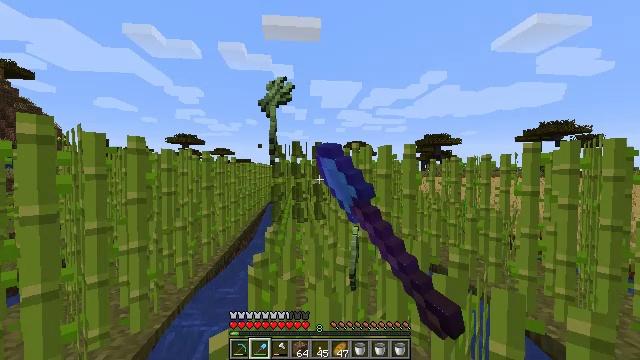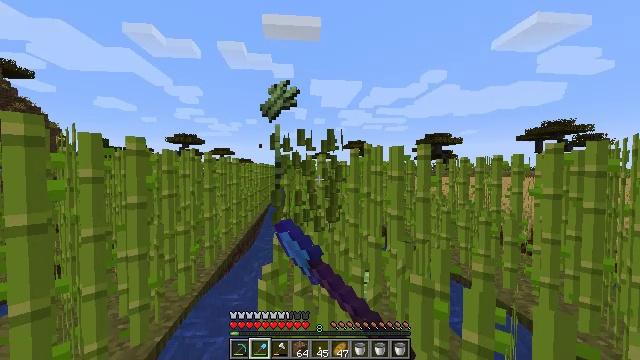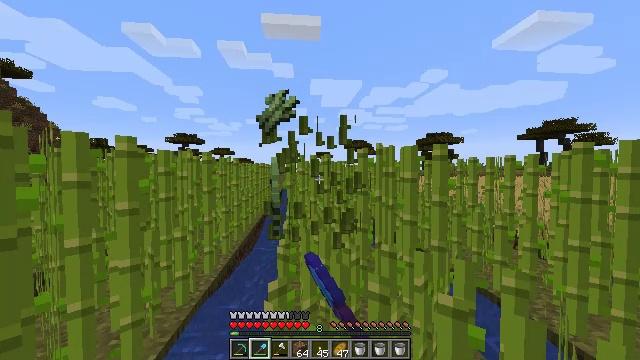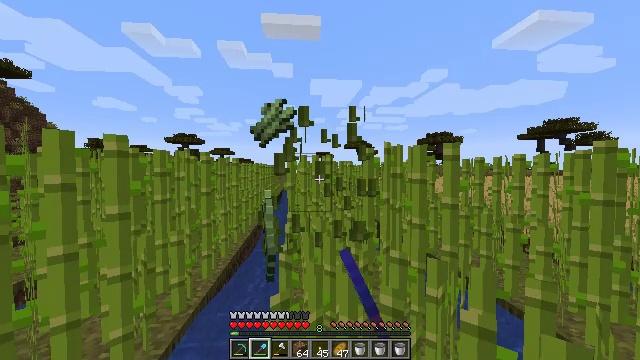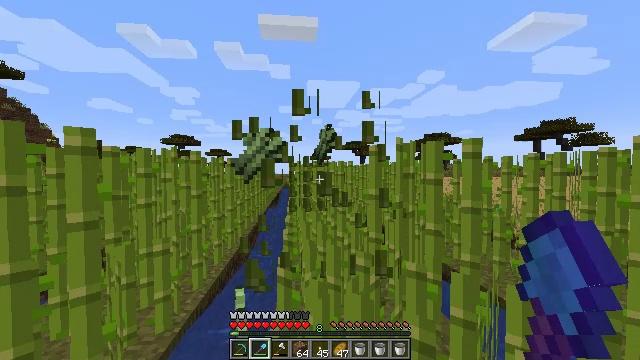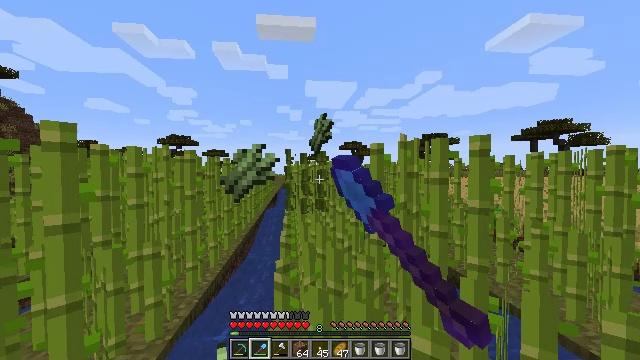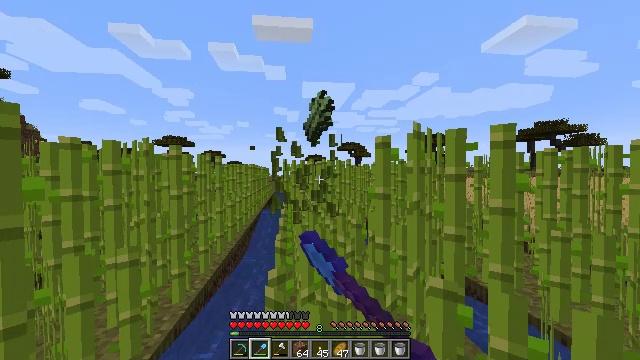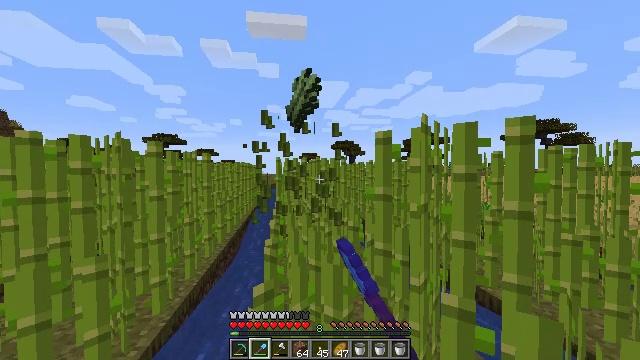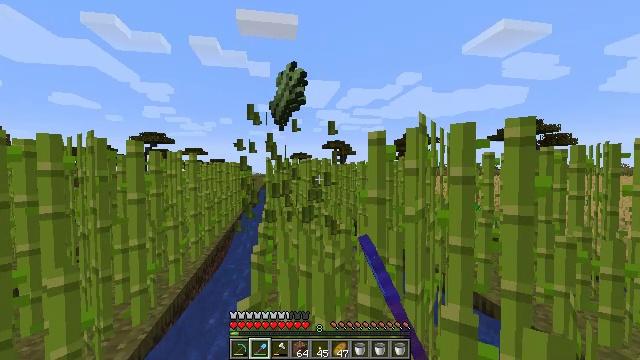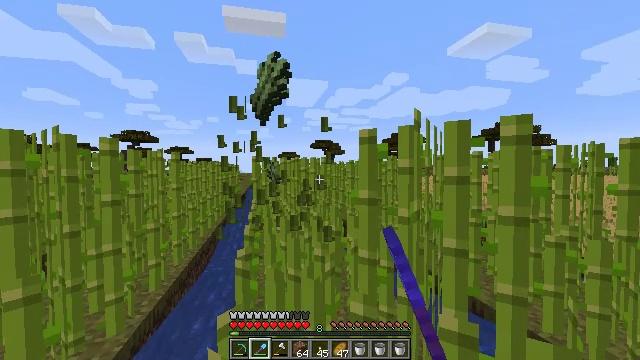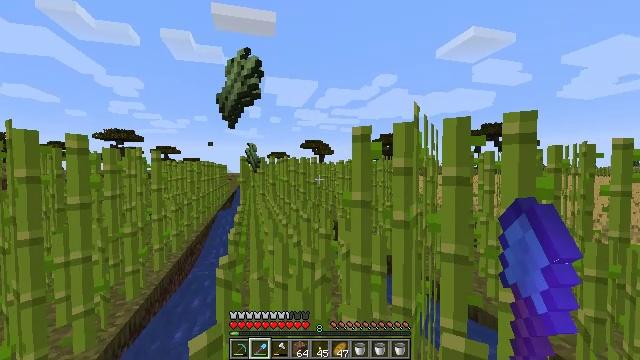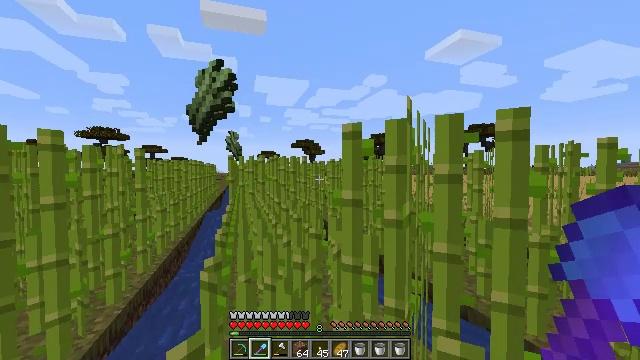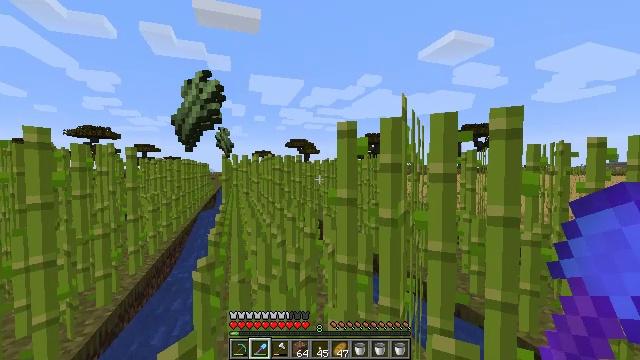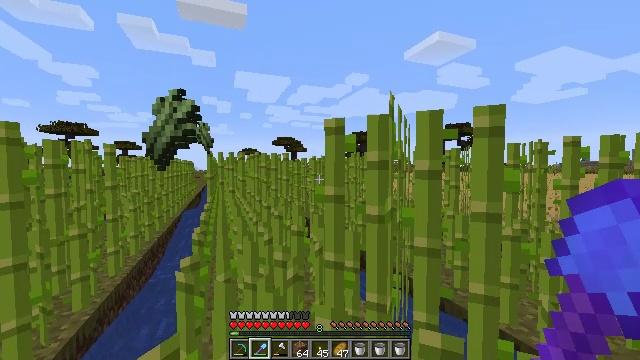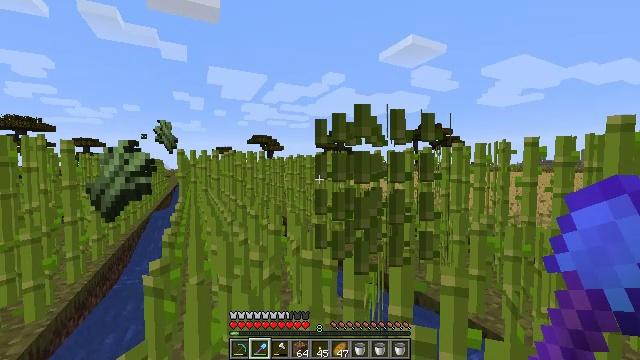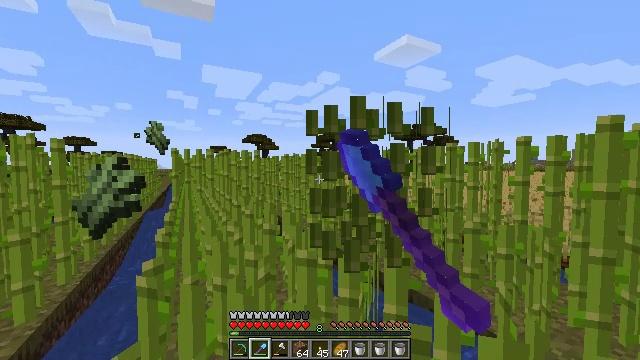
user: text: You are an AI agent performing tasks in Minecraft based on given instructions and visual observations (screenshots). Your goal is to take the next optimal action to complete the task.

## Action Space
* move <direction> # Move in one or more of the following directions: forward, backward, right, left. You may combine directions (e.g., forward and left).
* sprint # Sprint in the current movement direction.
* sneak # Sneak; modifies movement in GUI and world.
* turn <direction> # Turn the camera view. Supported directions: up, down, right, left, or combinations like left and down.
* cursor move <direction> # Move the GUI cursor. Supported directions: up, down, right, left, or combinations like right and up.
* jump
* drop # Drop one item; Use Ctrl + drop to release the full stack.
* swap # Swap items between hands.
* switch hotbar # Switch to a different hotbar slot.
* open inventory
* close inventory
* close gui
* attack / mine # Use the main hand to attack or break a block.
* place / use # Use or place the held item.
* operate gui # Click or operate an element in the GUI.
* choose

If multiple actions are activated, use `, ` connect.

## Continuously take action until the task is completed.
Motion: motion action
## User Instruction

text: Cut down the sugar cane stalks.
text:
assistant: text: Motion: move forward, attack / mine
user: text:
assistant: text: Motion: move forward, attack / mine
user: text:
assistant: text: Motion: move forward, attack / mine
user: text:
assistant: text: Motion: move forward, attack / mine
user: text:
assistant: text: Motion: move forward, attack / mine
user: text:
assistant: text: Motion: move forward, attack / mine
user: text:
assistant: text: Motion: move forward, turn right, attack / mine
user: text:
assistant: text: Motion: move forward, turn right, attack / mine
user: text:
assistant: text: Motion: turn right, attack / mine
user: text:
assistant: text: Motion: turn right, attack / mine
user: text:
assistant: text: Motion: turn right, attack / mine
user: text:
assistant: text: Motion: turn right, attack / mine
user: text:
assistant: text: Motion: turn right, attack / mine
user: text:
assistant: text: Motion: turn right, attack / mine
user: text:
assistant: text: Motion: turn right, attack / mine
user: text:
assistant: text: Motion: attack / mine
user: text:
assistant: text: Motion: attack / mine
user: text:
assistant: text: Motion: attack / mine
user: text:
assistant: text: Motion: turn left, attack / mine
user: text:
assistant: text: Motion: move forward, turn left and up, attack / mine
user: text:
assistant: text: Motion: move forward, turn left and up, attack / mine
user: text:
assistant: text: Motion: move forward, turn left, attack / mine
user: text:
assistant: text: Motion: move forward, attack / mine
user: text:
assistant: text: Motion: move forward, attack / mine
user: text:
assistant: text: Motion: move forward, attack / mine
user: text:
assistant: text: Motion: move forward, attack / mine
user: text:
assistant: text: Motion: move forward, attack / mine
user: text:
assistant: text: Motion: move forward, attack / mine
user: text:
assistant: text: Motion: move forward, attack / mine
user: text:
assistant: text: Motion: move forward, attack / mine